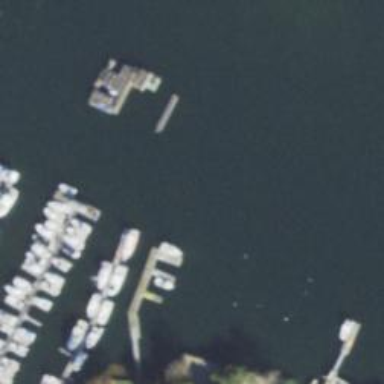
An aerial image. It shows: Man-made pier.